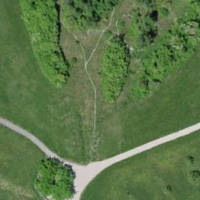
EUNIS habitat code: 55
Species observed at this site:
Certhia brachydactyla
Corvus corone
Cyanistes caeruleus
Parus major
Chloris chloris
Fringilla coelebs
Delichon urbicum
Turdus merula